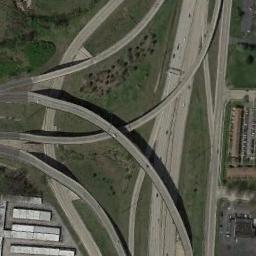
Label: overpass